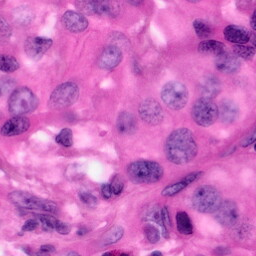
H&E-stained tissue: Pancreatic